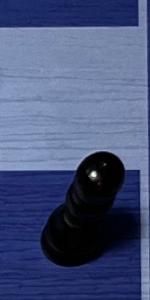
Label: Pawn_Black